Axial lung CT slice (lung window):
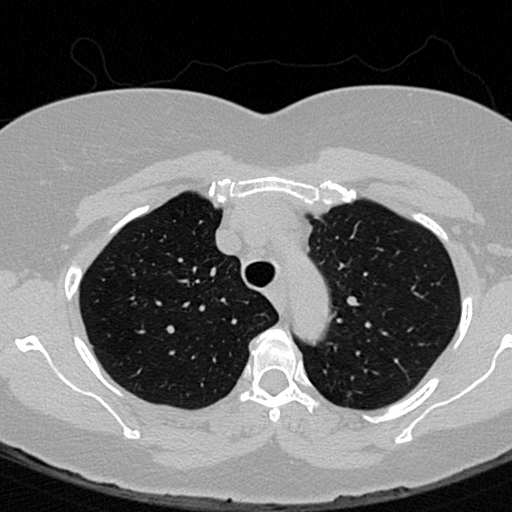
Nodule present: no